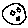
Label: moon